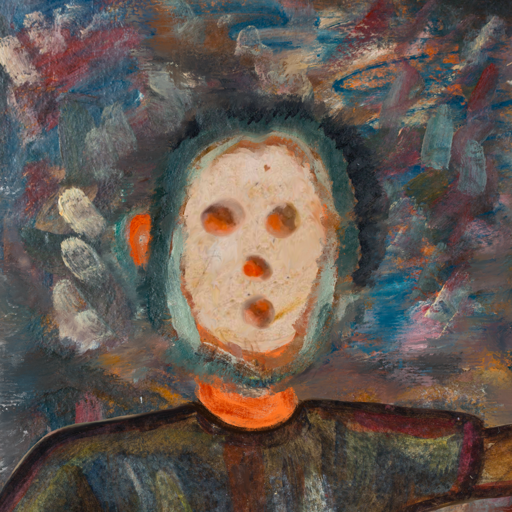
Background: Boggyland, Head And Neck Front: Rupkatha, Face Front: Rupkatha, Bust: Mosgoul, Hair Front: Boggyland, Head Accessory: Blank, Second Necklace: Blank, Necklace: Blank, Baby: Blank